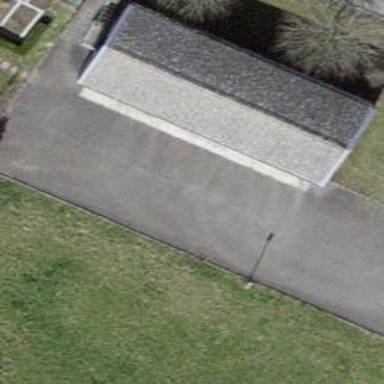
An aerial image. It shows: Group of garages.